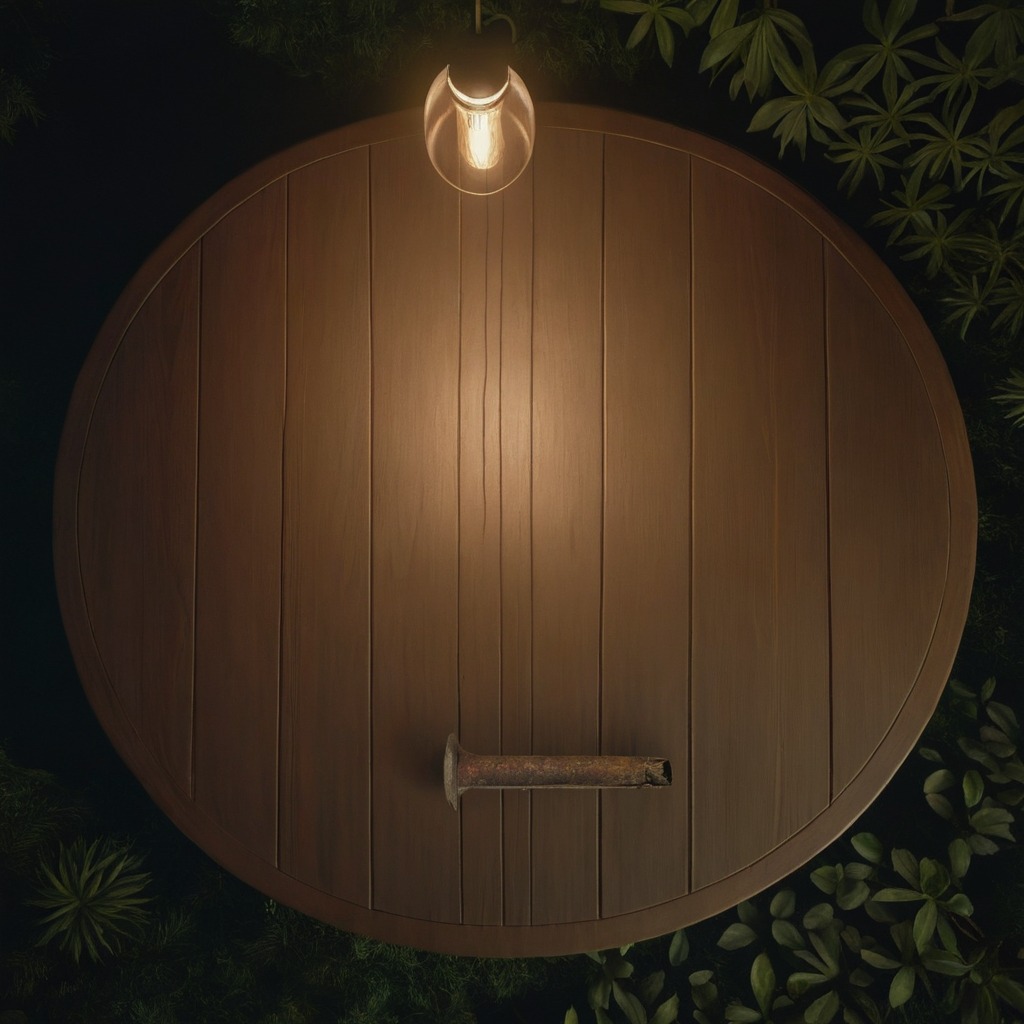
An iron nail is lying on a wooden table inside a jungle field workshop tent at night.